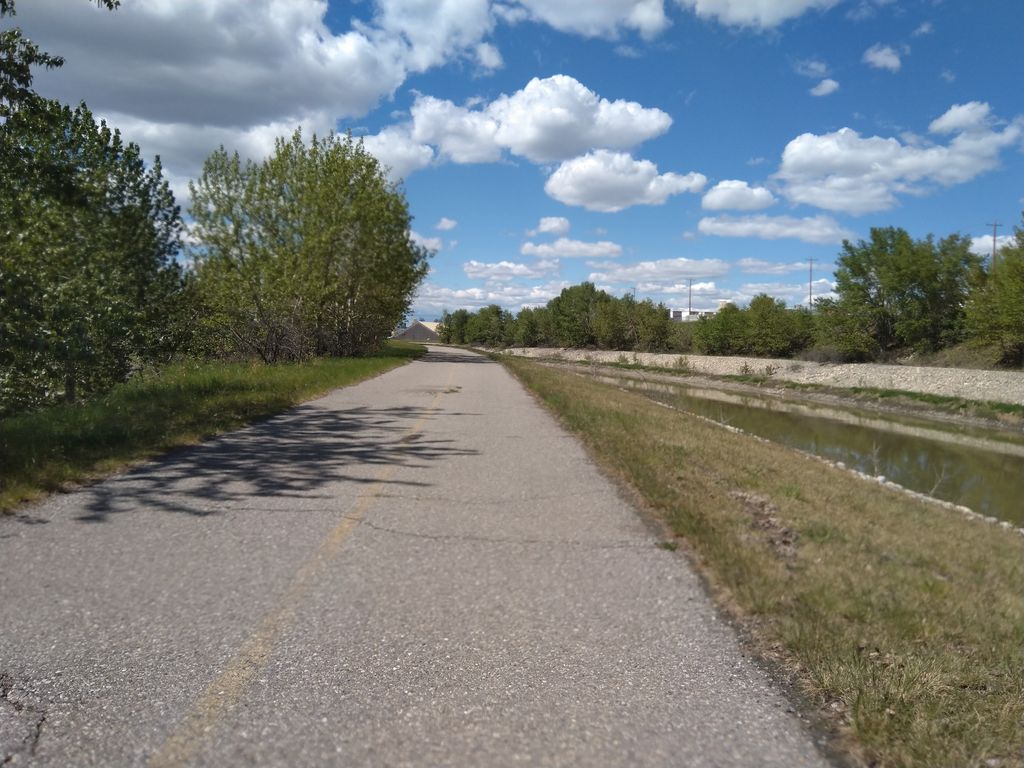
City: calgary